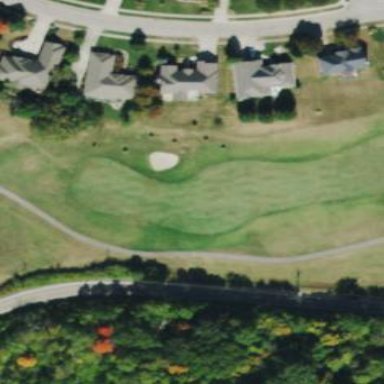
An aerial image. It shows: Golf fairway surrounded by grass.